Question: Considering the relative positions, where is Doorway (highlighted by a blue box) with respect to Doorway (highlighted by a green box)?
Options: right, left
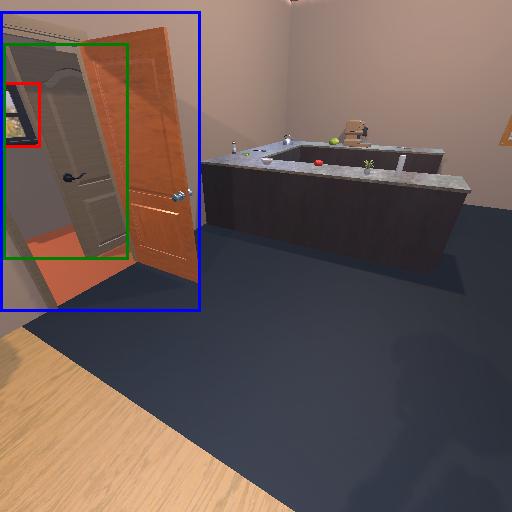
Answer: right